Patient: sex M, age 48
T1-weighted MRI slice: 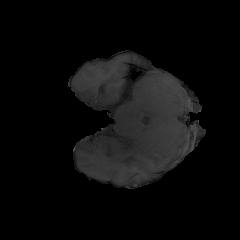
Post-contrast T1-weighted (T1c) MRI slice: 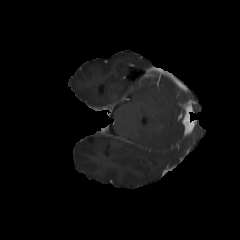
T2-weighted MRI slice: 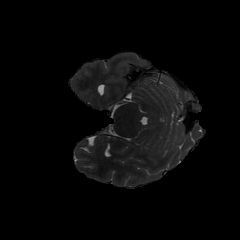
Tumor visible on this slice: no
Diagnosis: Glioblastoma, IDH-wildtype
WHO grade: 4